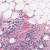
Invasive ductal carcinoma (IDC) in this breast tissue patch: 0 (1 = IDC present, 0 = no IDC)